Current action and preconditions to check: path_clear

Your task: For each precondition in the list above, predict whether it will hold at this action.

Consider the current scene as observed from the mobile robot's camera, and analyze the predicted future states of all dynamic agents (e.g., people, animals, vehicles, or any moving entities) within the NEXT SECOND.

IMPORTANT: Only answer "very likely" if you are absolutely certain—based on strong, clear evidence—that a dynamic agent will violate the precondition in the predicted future state. Do NOT answer "very likely" for unlikely, ambiguous, or low-probability risks.

Ask yourself for each precondition: Is there a high probability, with clear and convincing evidence, that the predicted future states of any dynamic agent will interfere with the predicted future state of the currently executing action within the NEXT SECOND, causing that precondition to fail?

Assess the risk level based on these predictions. Use "likely" or "very likely" if motions create a clear risk of interference.

Use "neutral" or "improbable" if agents are nearby but their predicted paths are clearly diverging or non-conflicting.

Failure Risk Categories: "very improbable", "improbable", "neutral", "likely", "very likely"

Answer Format: Output ONLY the probability_of_failure value from these categories: "very improbable", "improbable", "neutral", "likely", "very likely"

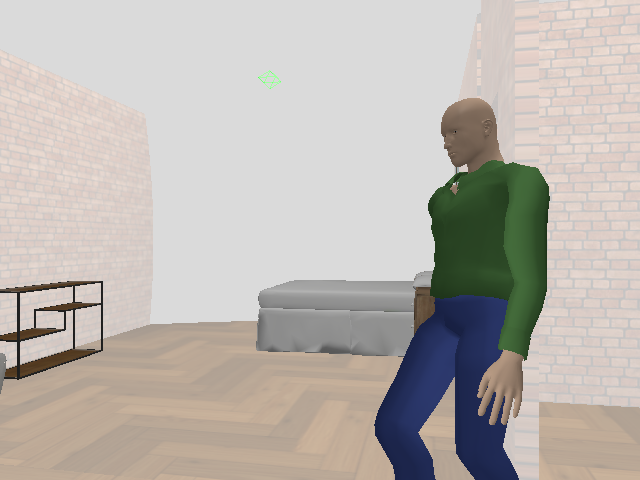

Answer: very likely